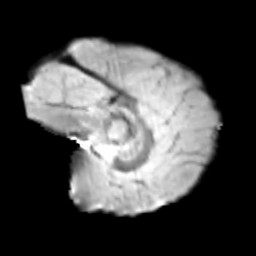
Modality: T2w
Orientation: sagittal
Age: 10
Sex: male
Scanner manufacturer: siemens
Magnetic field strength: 3 T
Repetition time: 3.8 s
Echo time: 0.07 s